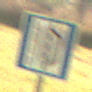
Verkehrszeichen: NothalteUndPannenbucht
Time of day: MorningAfternoon
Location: Outdoor (Nature)
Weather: PartlyCloudy
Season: NotSpecified
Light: Natural